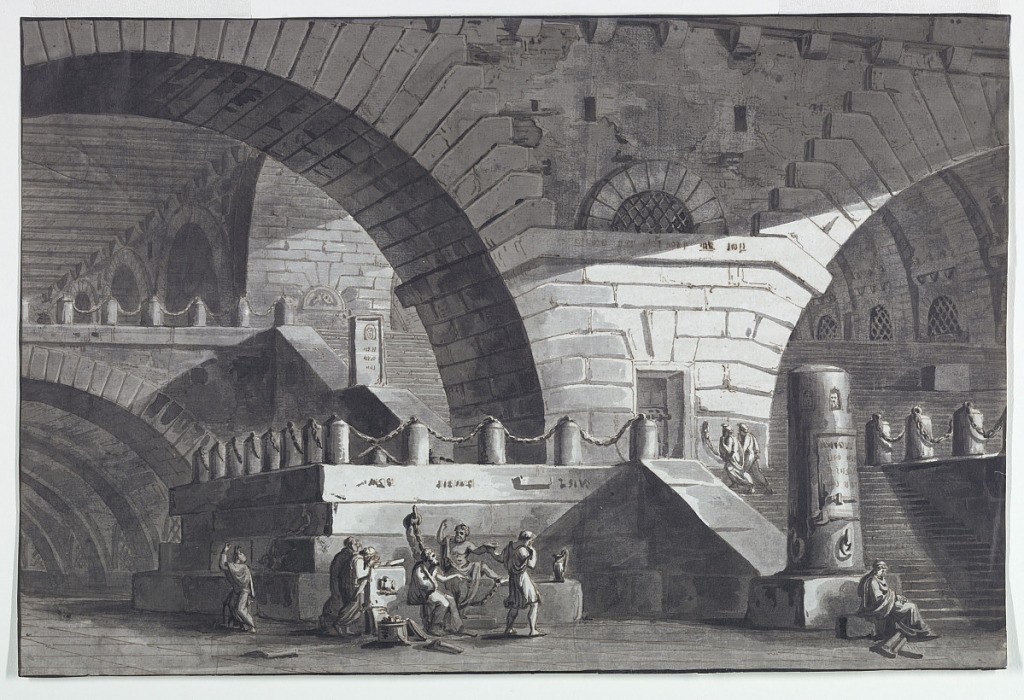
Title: Stage Design, Prison Interior with the Death of Socrates
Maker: Antonio Giuseppe Basoli, Italian, 1774–1843
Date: early 19th century
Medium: Pen and brown ink, brush and gray and black wash on off-white laid paper, partially laid down on paper
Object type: Drawing
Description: Horizontal rectangle. Interior of antique prison with high vaults. In foreground, group of figures in conversation with seated prisoner to whom they seem to offer the poisoned drink meant to kill him, likely an illustration of the death of Socrates.